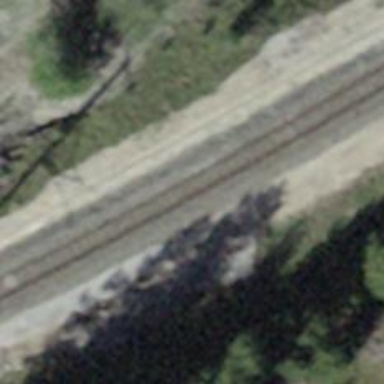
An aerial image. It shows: Narrow-gauge railway track with one electrified contact line.